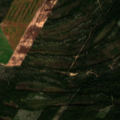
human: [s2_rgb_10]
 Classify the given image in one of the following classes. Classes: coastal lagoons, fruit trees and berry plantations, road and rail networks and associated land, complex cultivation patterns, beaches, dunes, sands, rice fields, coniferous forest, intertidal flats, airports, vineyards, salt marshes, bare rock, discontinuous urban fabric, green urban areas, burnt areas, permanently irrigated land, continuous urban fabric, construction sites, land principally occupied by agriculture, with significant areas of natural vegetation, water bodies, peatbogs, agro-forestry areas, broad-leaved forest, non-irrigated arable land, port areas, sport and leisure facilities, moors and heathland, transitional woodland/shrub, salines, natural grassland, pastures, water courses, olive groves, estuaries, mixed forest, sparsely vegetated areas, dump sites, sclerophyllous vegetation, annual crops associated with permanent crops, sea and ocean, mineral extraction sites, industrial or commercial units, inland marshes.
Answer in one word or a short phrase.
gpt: coniferous forest, transitional woodland/shrub